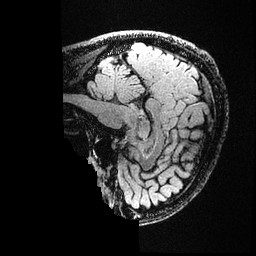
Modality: FLAIR
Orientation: sagittal
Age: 37
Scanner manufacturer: ge
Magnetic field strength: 3 T
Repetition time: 4.802 s
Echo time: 0.1172 s